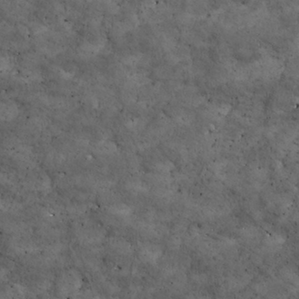
Label: non_frost